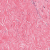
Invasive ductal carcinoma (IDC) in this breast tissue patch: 0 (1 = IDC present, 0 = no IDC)